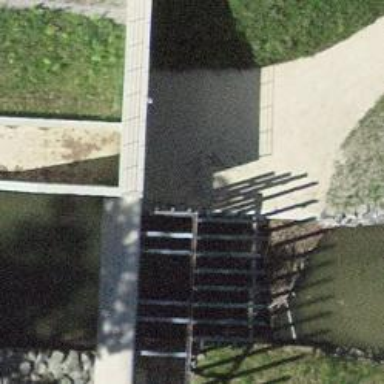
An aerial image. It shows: Weir in waterway.